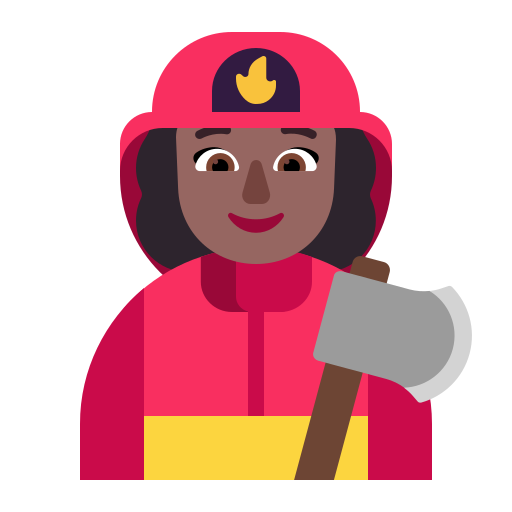
woman firefighter flat  dark